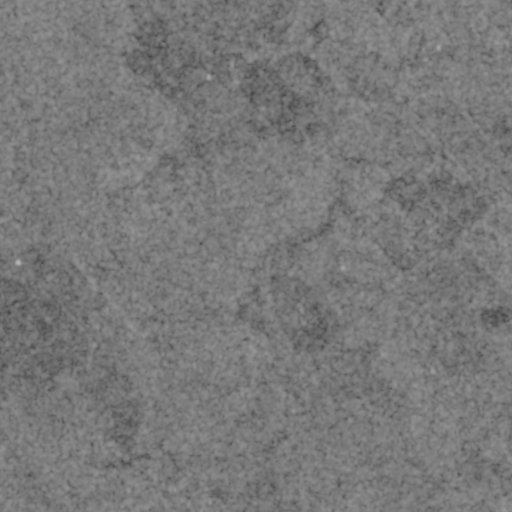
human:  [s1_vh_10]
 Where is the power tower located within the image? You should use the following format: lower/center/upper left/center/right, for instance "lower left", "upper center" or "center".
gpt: The power tower is located in the lower right of the image.
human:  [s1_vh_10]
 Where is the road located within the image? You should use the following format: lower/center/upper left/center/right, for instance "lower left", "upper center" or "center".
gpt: There is no road in the image.

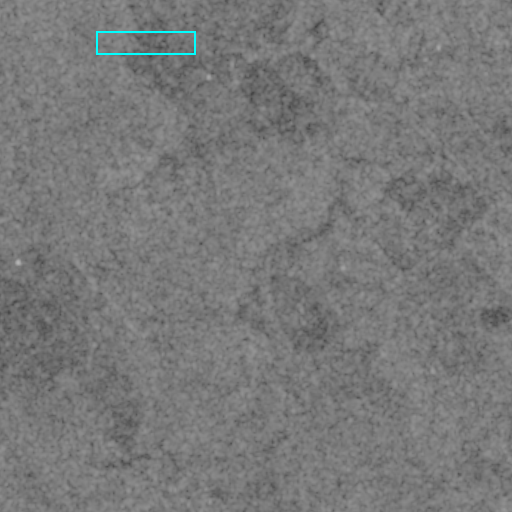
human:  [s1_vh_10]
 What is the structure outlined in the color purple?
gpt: There is no purple outline.
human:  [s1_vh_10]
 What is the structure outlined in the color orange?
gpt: There is no structure outlined in orange.